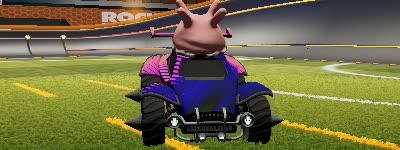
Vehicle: octane